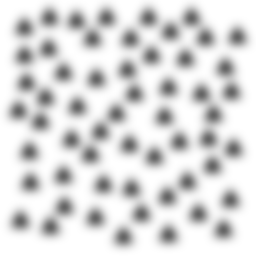
Squares: 0
Triangles: 57
Stars: 0
Total shapes: 57